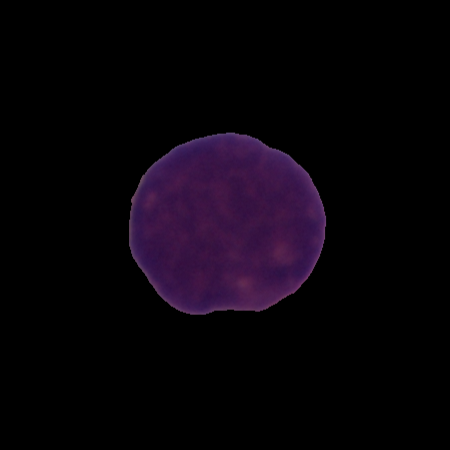
Label: cancer